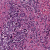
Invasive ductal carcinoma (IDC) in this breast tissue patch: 1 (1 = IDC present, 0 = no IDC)